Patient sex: F
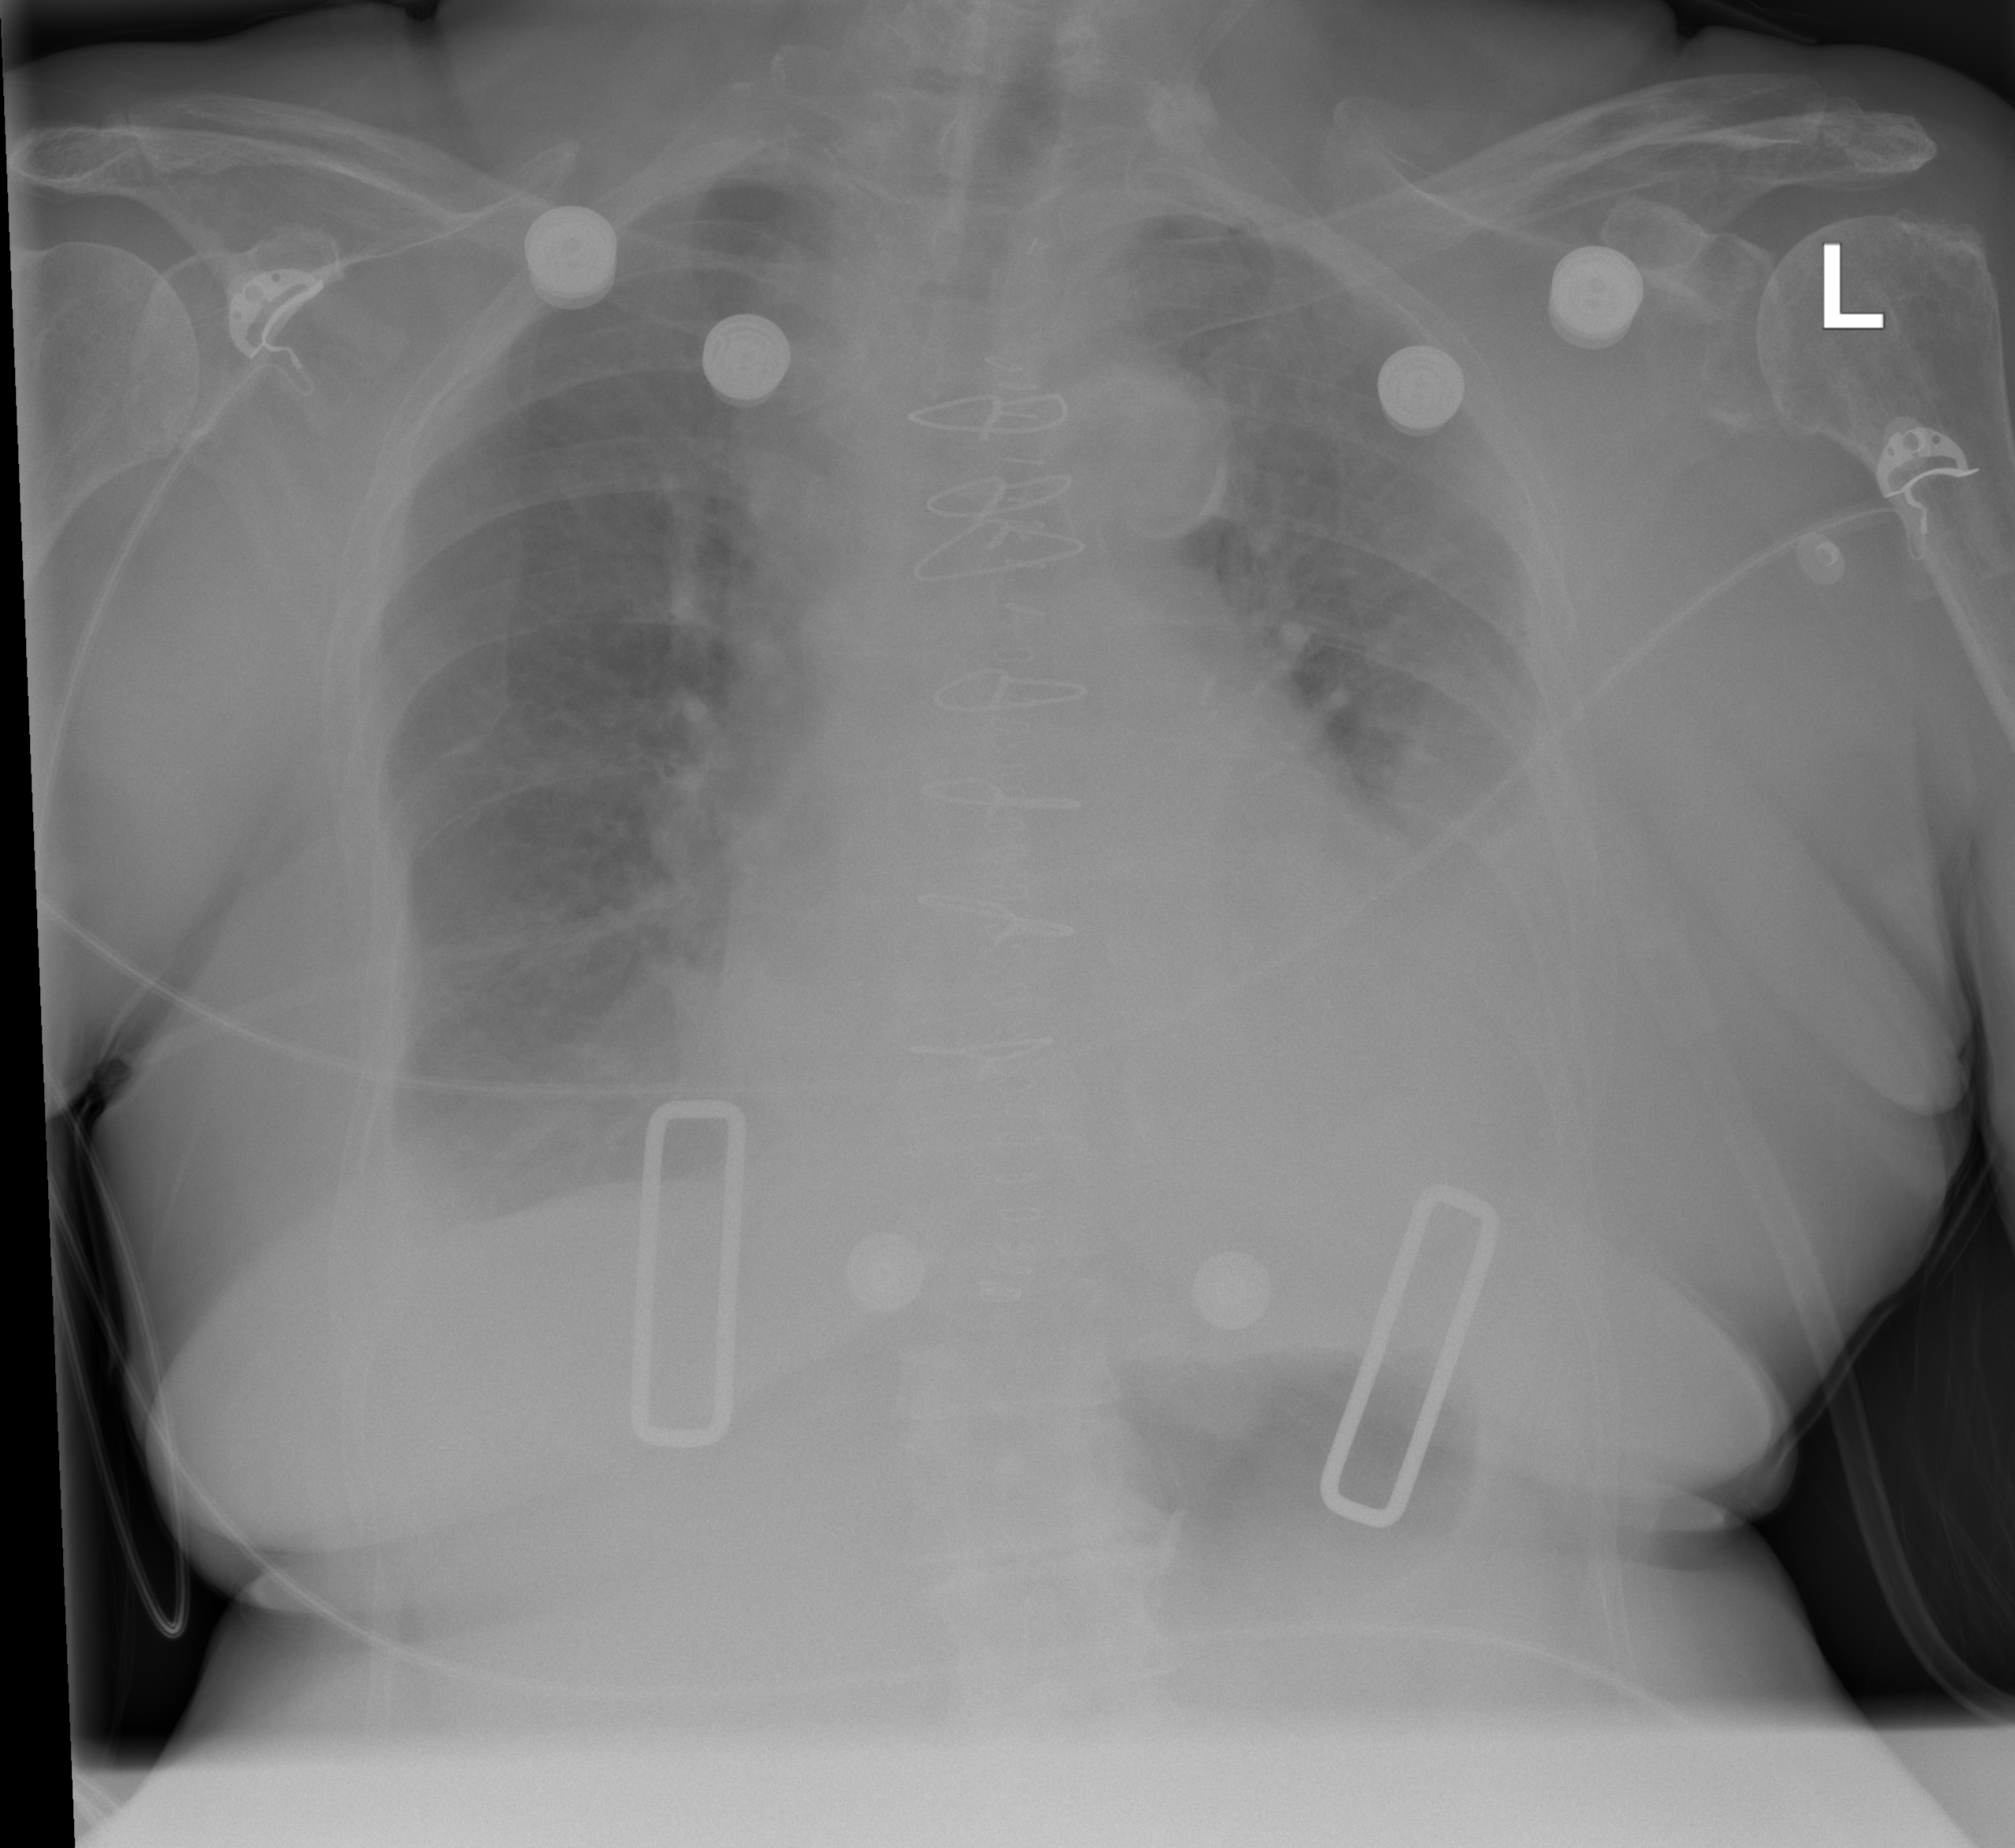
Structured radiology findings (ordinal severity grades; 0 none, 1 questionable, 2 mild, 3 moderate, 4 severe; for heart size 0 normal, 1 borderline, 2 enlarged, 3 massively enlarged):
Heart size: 2
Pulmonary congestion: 2
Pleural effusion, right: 2
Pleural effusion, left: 3
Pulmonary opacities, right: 0
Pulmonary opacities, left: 0
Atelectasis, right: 2
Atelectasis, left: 2